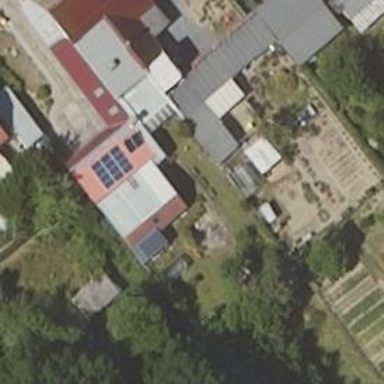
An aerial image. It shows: Shed building.